Field crop: maize
Growth stage: 2
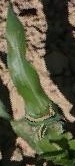
Species: maize